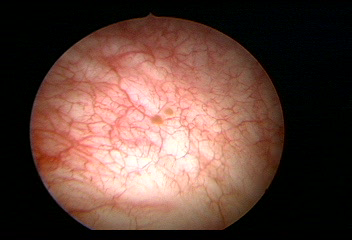
Modality: WLC
Class: Normal mucosa
Bladder cancer association: No